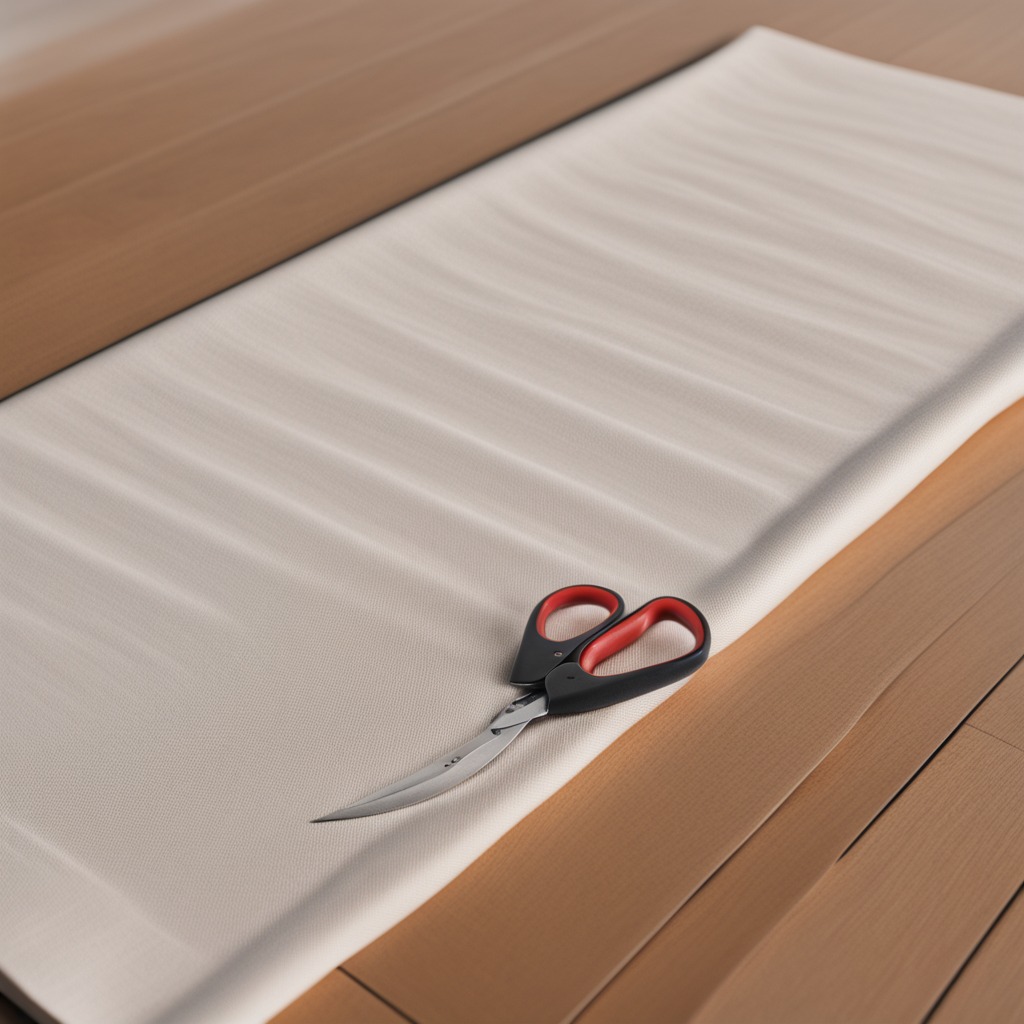
A scissor lying on a wooden table in an outdoor workshop during daytime bright natural light soft shadows worn but beneath the cloth.